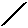
Label: triangle